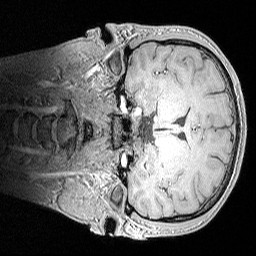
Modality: MP2RAGE
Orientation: coronal
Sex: male
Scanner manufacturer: siemens
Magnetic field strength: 3 T
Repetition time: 5 s
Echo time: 0.00292 s